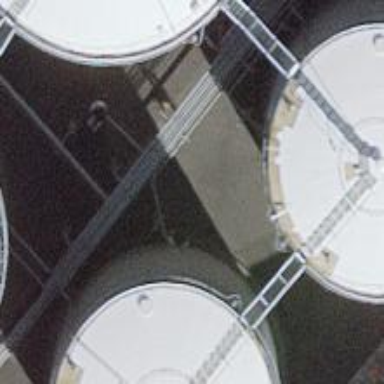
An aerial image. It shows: Building with storage tank.